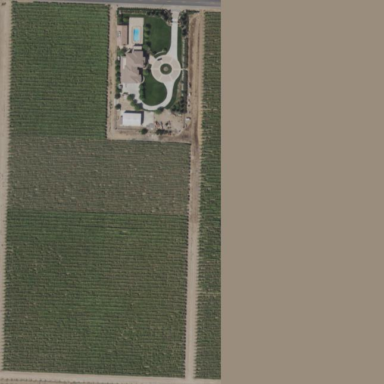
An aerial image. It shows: Vineyard with open space properties.